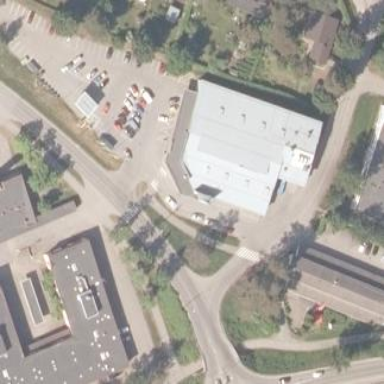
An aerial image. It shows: Public building.